Field crop: maize
Growth stage: 2
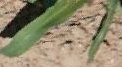
Species: maize